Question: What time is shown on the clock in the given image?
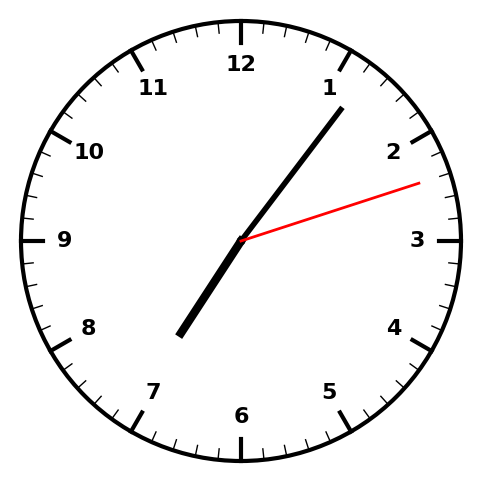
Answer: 07:06:12